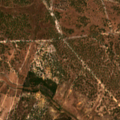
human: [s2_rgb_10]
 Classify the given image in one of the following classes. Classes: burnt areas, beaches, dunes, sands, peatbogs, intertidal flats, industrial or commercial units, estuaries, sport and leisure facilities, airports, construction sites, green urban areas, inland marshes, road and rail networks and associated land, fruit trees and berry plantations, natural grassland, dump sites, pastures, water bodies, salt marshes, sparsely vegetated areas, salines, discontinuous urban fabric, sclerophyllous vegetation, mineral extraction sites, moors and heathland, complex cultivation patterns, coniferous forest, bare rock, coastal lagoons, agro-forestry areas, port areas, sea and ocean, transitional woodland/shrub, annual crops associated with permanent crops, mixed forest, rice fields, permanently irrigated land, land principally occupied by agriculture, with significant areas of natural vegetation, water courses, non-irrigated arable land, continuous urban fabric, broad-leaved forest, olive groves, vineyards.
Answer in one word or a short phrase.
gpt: agro-forestry areas, broad-leaved forest, mixed forest